Field crop: maize
Growth stage: 1
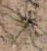
Species: salsola